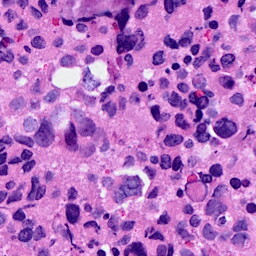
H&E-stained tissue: Breast